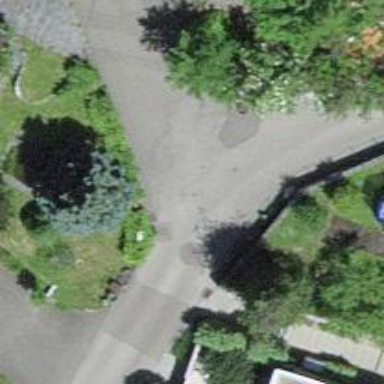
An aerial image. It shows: Residential road.